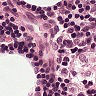
Metastatic tissue present: no